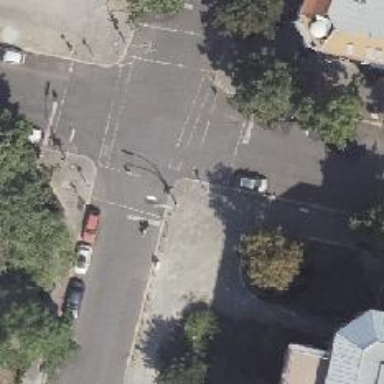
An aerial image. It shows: Footway with traffic signals at crossing.